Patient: sex M, age 58
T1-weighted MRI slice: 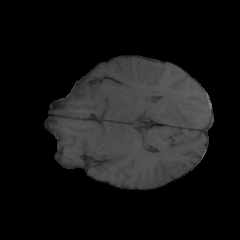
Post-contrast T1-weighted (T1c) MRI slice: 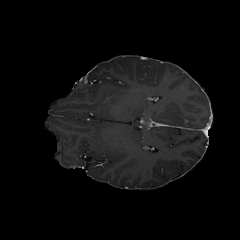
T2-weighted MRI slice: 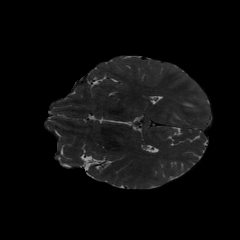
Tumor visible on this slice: yes
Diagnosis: Glioblastoma, IDH-wildtype
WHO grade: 4